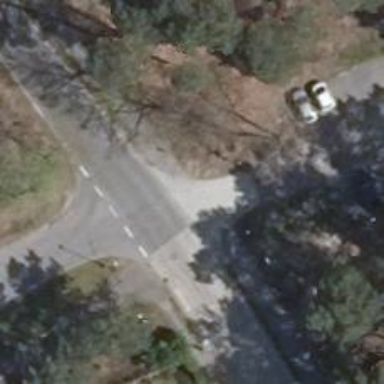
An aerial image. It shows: Compacted service road.